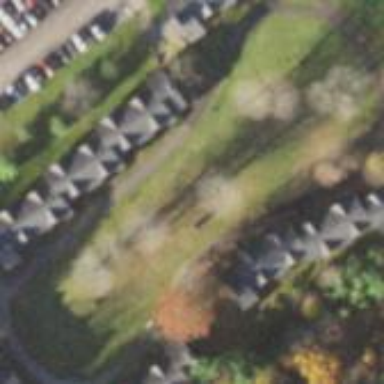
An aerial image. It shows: Recreation ground covered in grass.